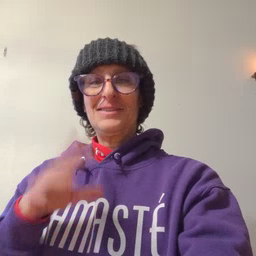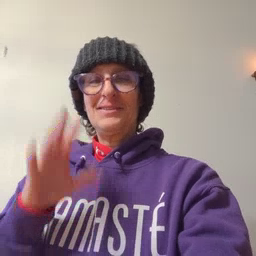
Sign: tiger